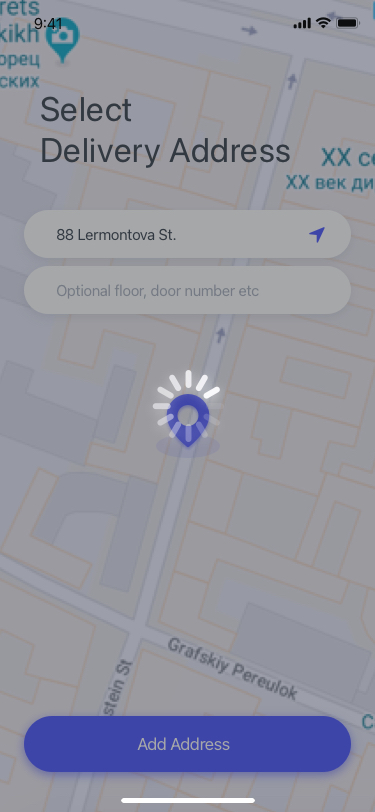
Text in this UI design:
Add Address
Select
Delivery Address